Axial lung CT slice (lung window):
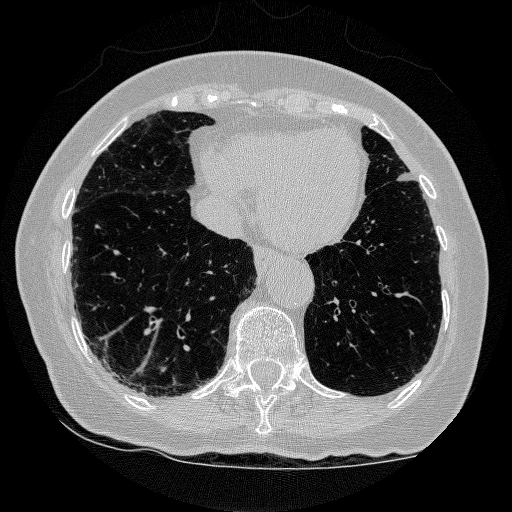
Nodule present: no